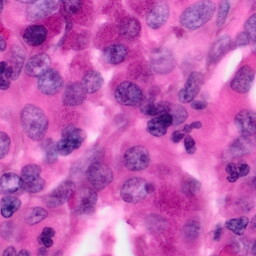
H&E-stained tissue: Pancreatic